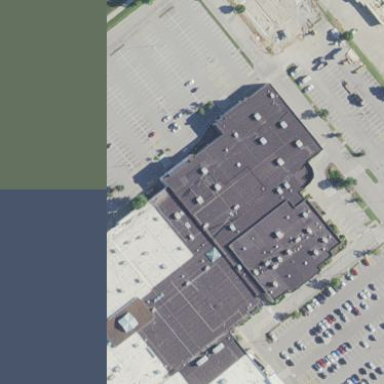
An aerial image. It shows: Retail building housing department store.